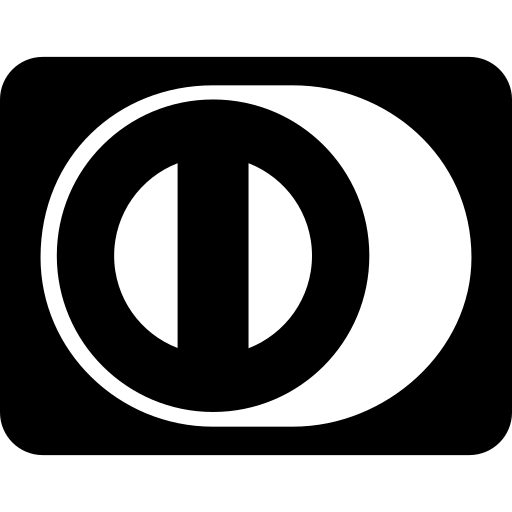
Tags: icon, FontAwesome, fa-icon, brand, cc, diners, club